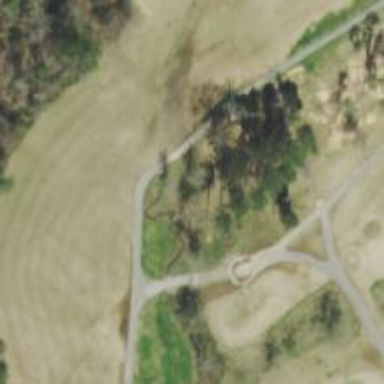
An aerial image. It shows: Pathway for golf carts.